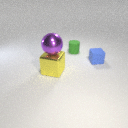
large yellow metal cube in front of small blue rubber cube